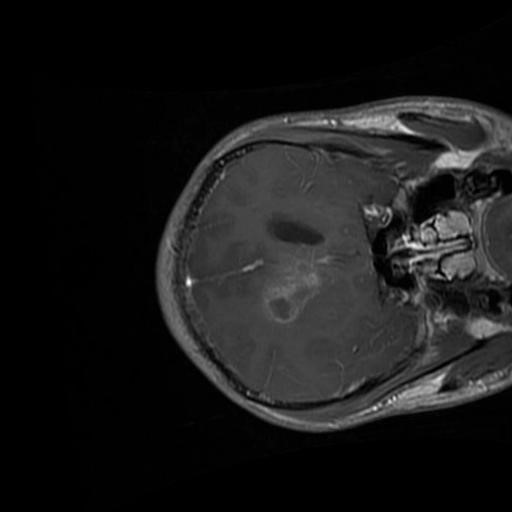
Label: brain_glioma